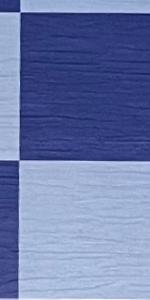
Label: Empty